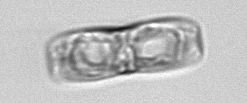
Label: pennate_morphotype1